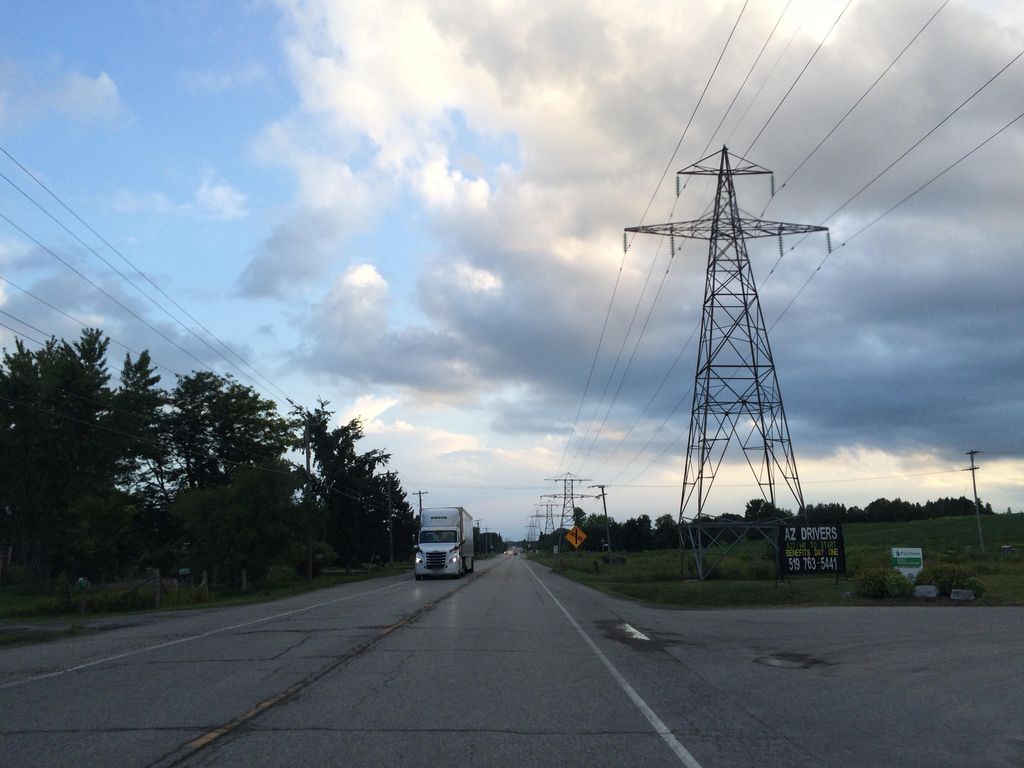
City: kitchener-waterloo